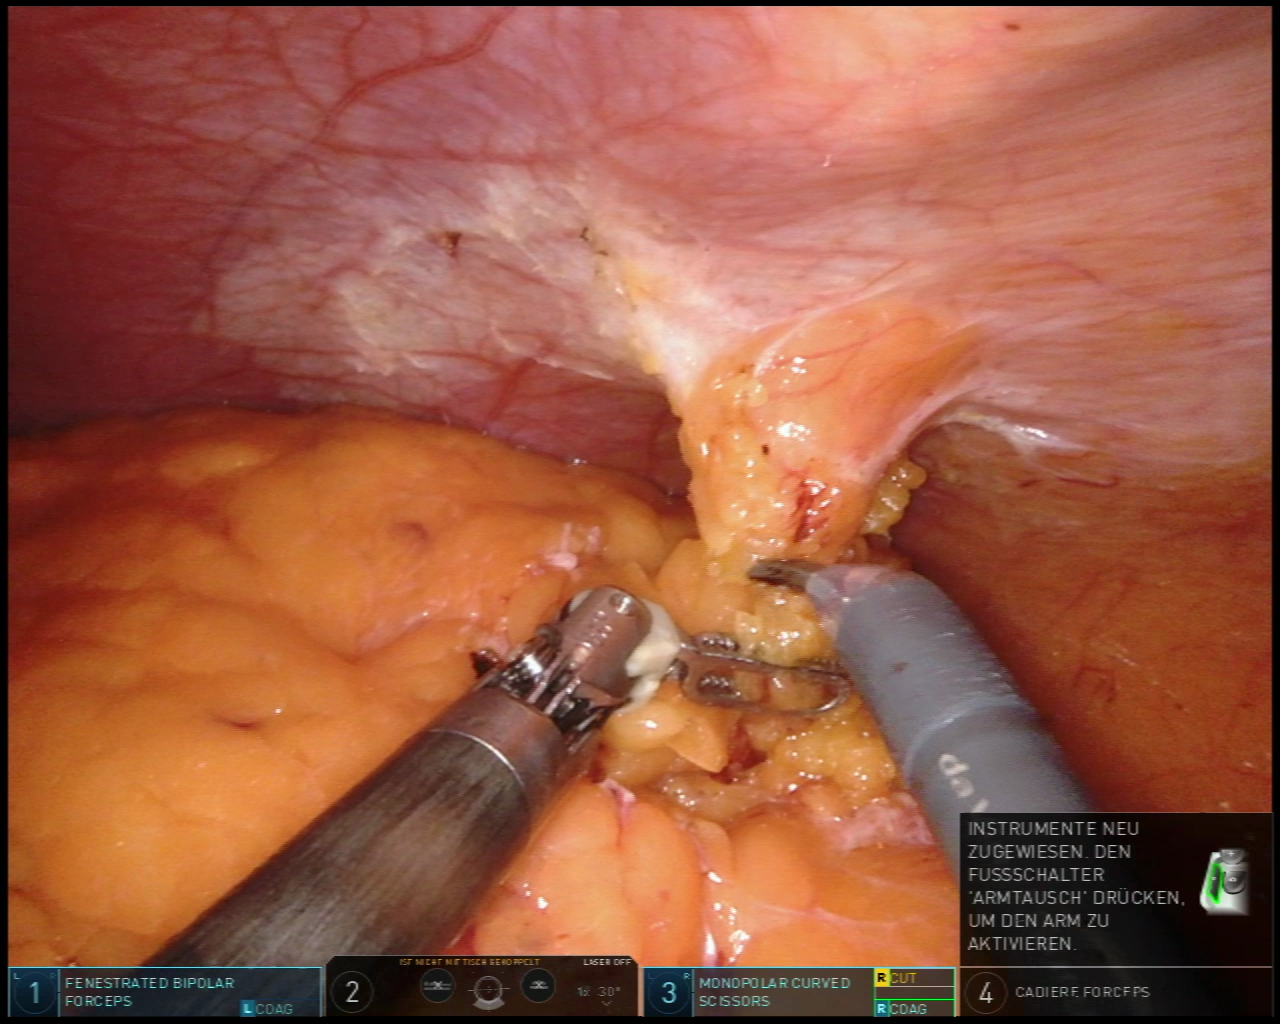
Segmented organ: abdominal_wall
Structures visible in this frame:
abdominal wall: yes
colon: no
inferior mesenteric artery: no
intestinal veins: no
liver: no
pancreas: no
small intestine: no
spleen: no
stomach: no
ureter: no
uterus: no
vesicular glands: no